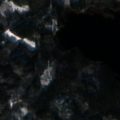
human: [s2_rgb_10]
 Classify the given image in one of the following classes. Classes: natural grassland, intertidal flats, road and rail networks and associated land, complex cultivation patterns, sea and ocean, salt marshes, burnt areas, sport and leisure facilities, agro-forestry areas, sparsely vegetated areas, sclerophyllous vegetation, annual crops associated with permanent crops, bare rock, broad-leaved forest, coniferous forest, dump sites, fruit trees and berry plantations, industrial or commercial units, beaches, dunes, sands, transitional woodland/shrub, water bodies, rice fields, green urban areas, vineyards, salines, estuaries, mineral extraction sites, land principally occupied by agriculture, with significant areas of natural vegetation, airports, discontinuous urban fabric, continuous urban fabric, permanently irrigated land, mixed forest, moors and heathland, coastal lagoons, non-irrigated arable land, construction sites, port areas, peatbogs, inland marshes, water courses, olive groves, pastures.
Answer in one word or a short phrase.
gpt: coniferous forest, mixed forest, transitional woodland/shrub, water bodies